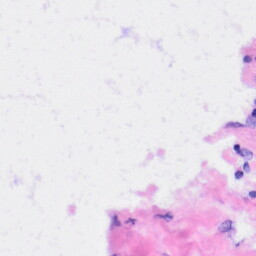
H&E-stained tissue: Liver